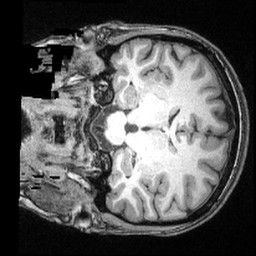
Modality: T1w
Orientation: coronal
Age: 31
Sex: female
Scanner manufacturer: siemens
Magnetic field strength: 3 T
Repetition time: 2.4 s
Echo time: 0.00374 s